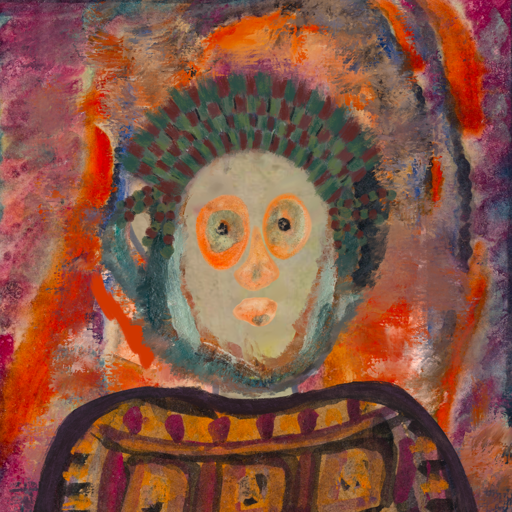
Background: Experience, Head And Neck Front: Hill_Girl, Face Front: Childish, Bust: Doll, Hair Front: Boggyland, Head Accessory: After_Raid_Crown, Second Necklace: Blank, Necklace: Blank, Baby: Blank